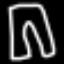
Label: pants